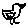
Label: bird